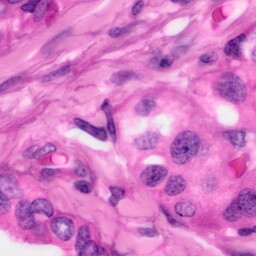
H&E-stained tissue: Pancreatic